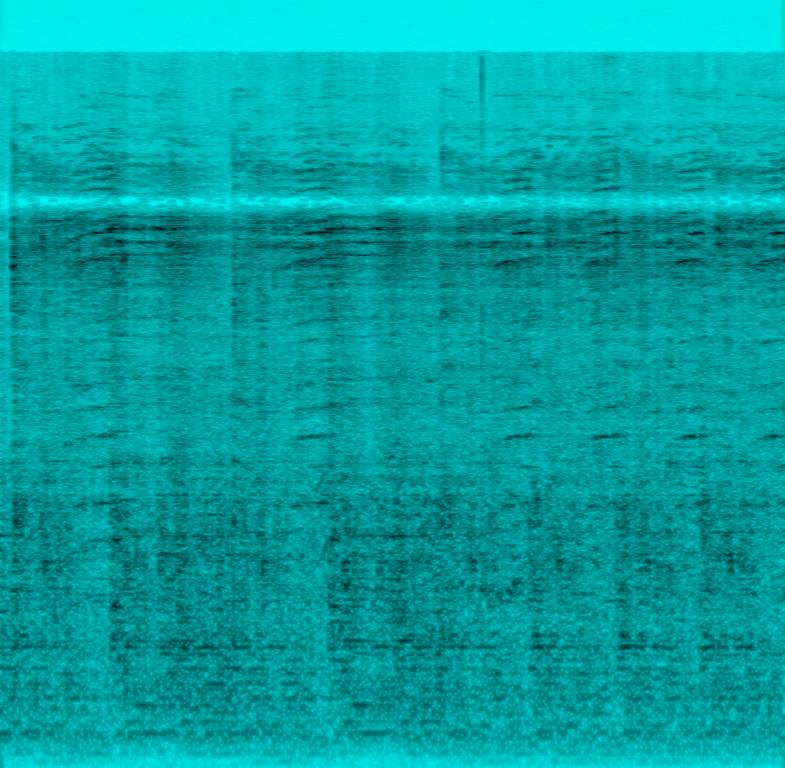
The low quality recording features metallic and robotic sound effects which makes it sound industrial. The recording is very noisy and in mono, as it was probably recorded with a phone.